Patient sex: M
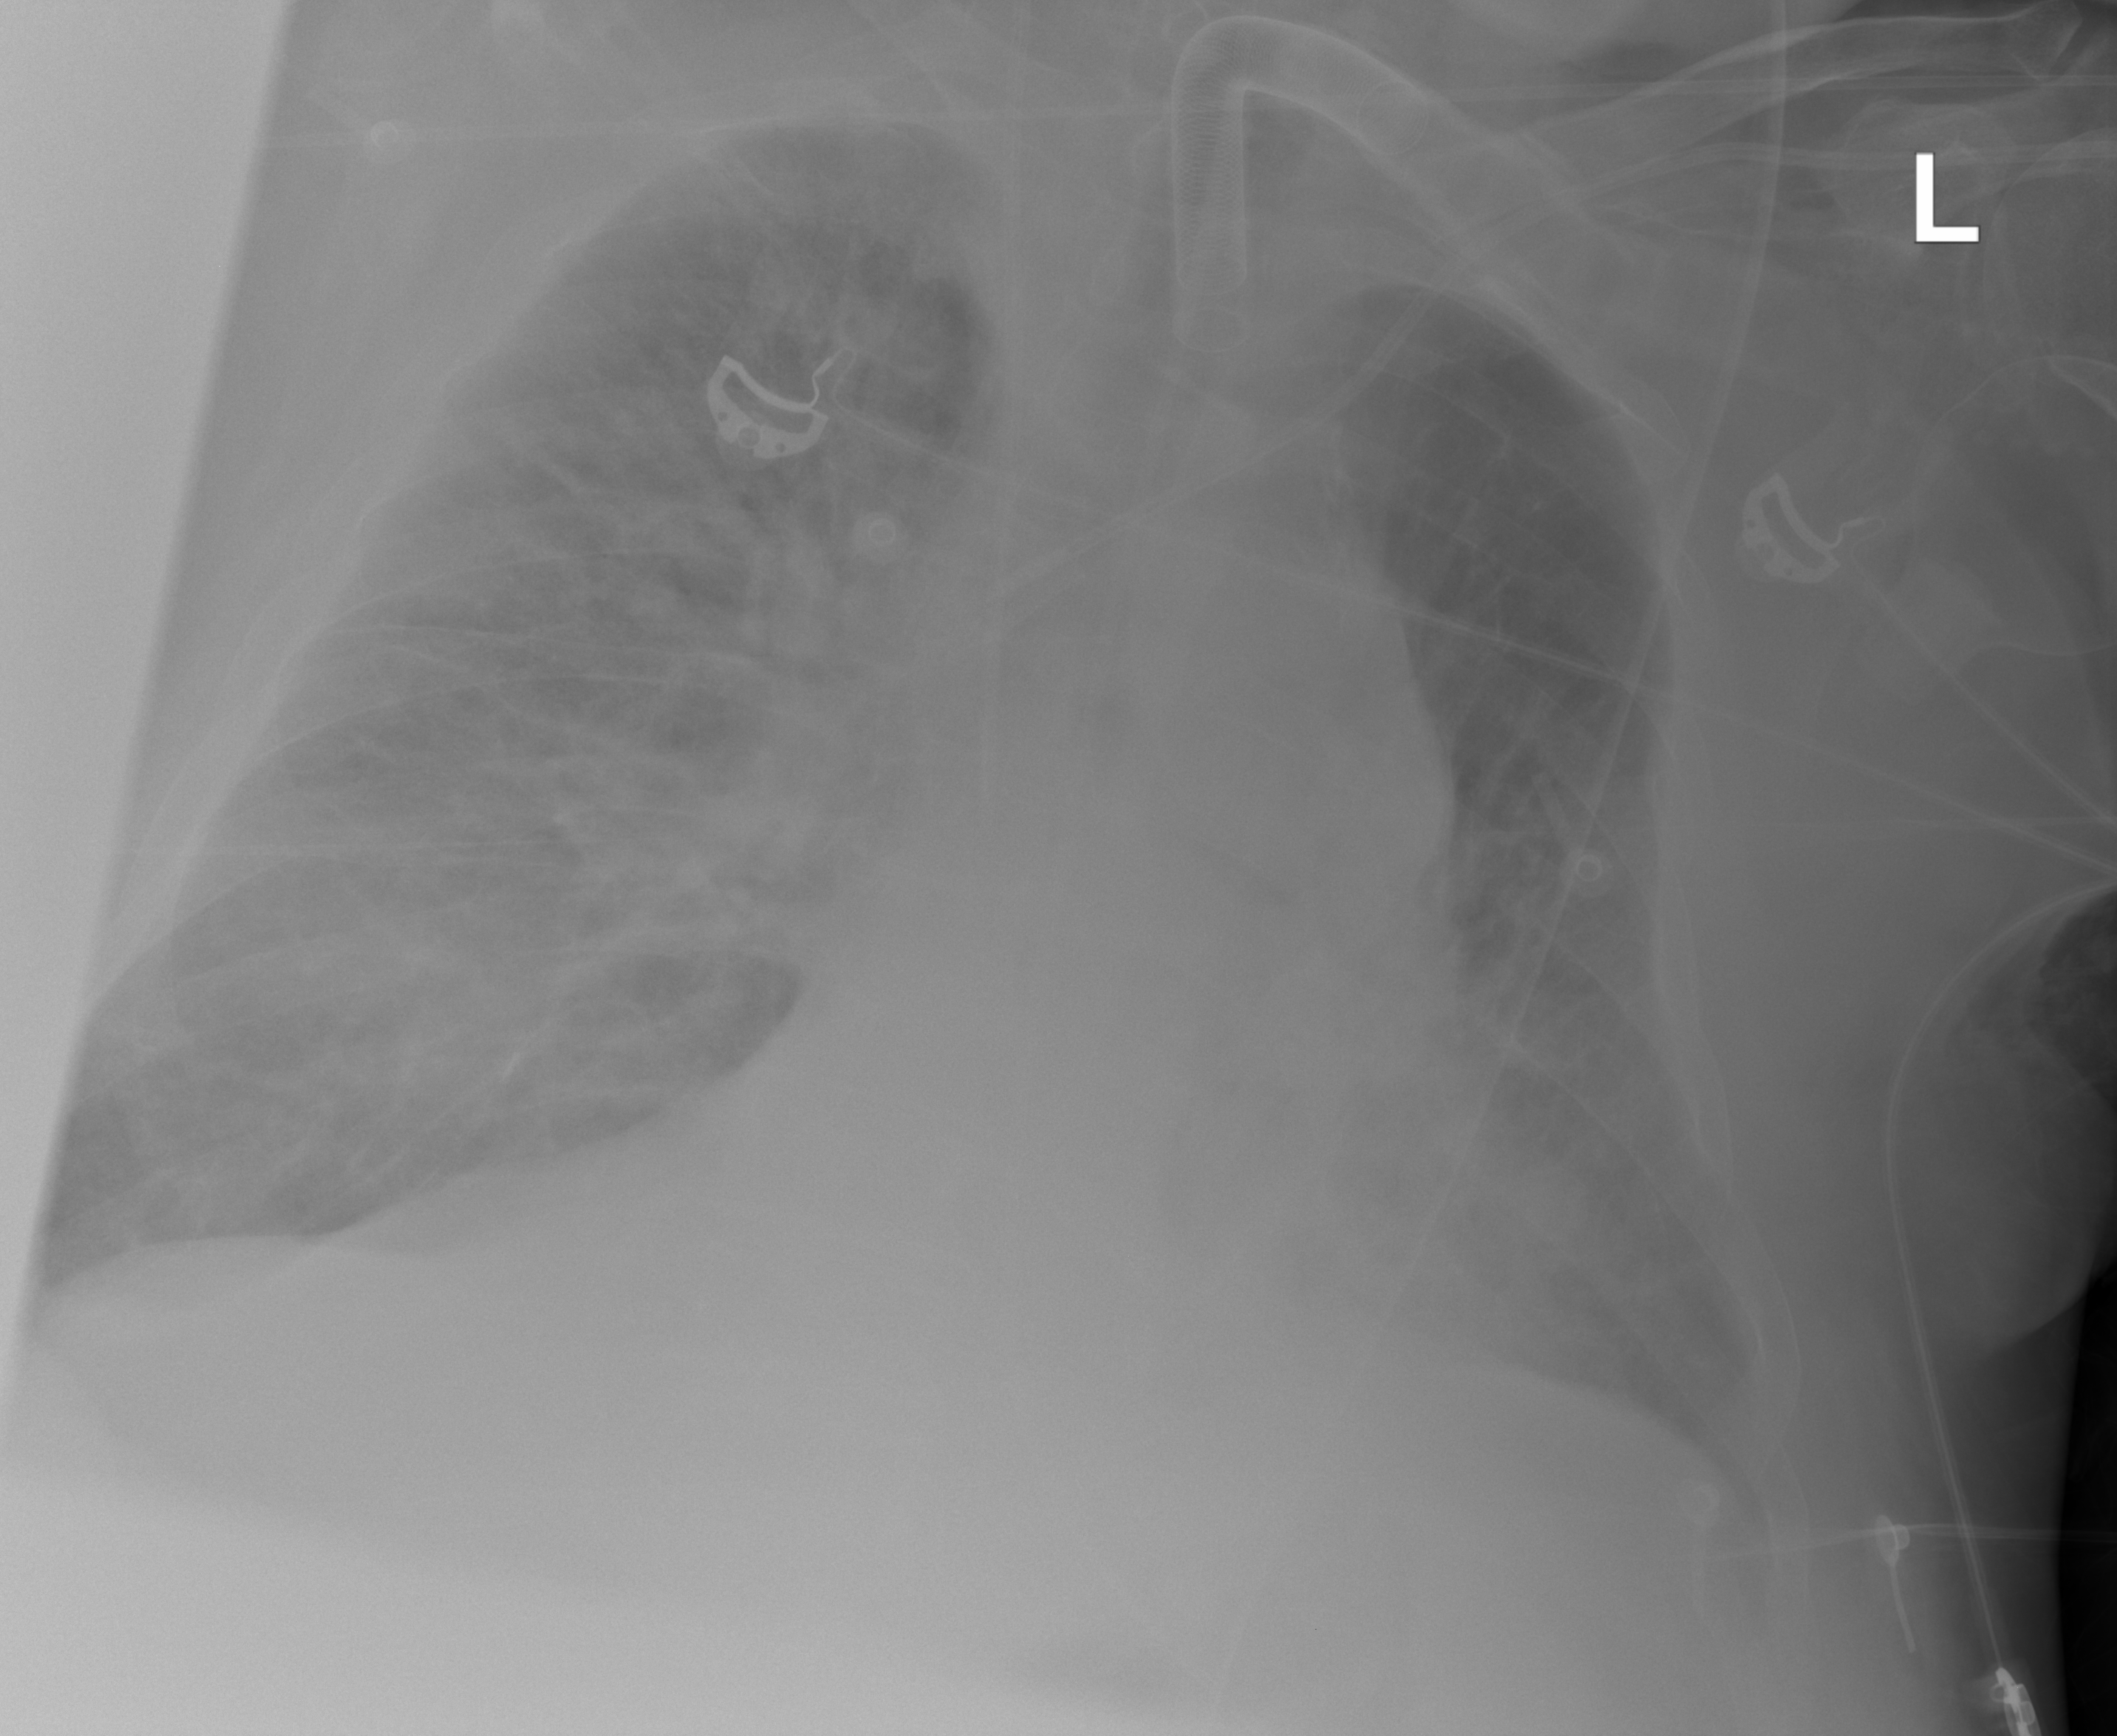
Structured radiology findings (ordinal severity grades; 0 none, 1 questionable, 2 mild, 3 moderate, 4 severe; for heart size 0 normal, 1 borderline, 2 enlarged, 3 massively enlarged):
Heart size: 2
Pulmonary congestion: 3
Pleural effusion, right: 0
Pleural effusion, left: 2
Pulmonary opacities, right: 3
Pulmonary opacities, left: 3
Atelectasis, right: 0
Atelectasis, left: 2